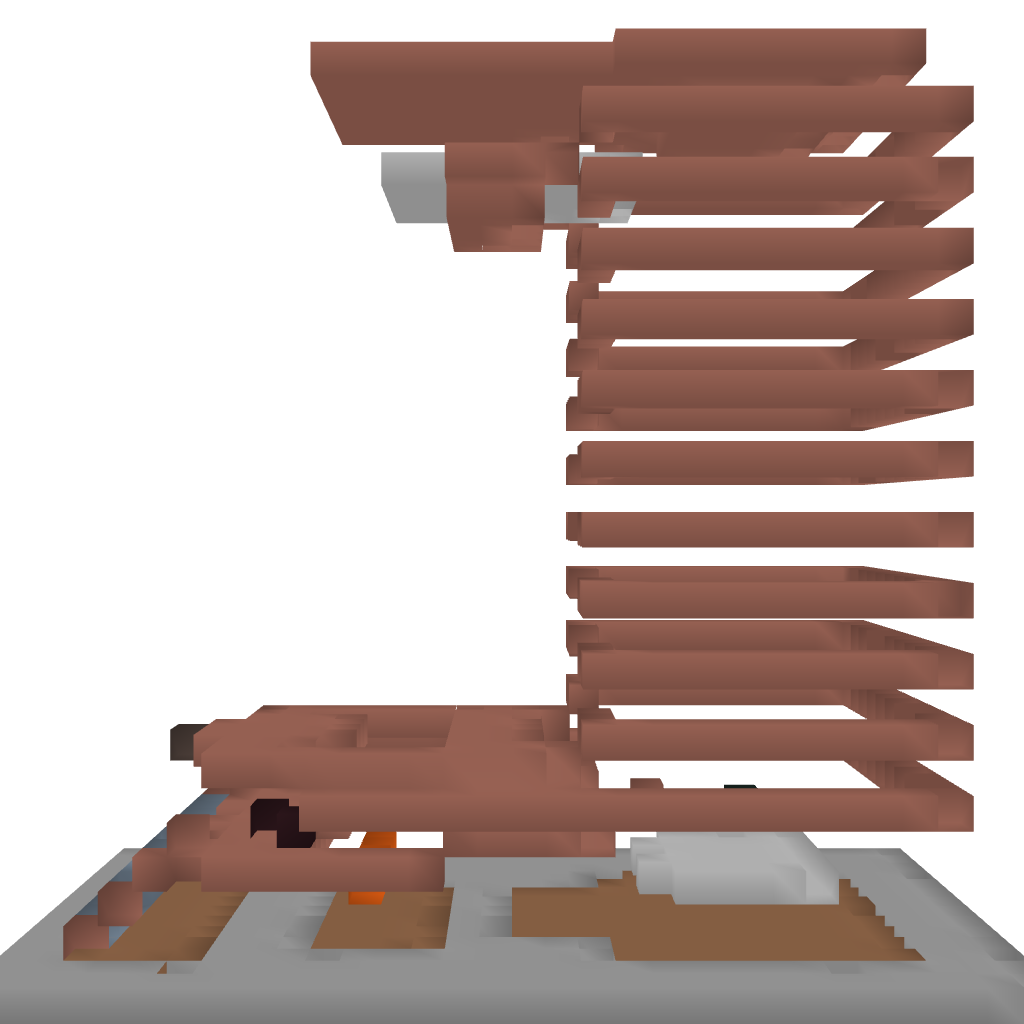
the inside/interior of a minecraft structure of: Mr. GnarKill